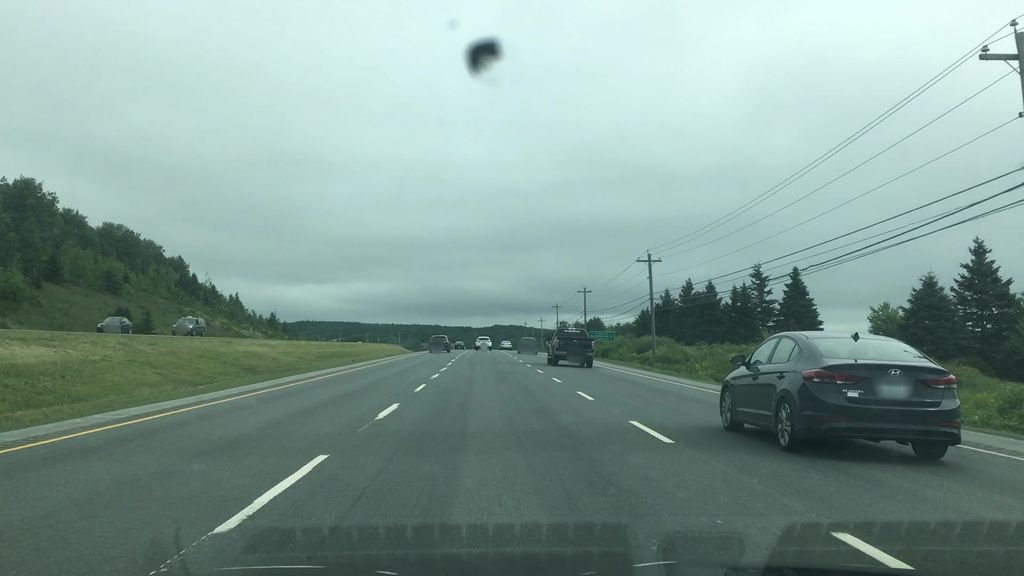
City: halifax